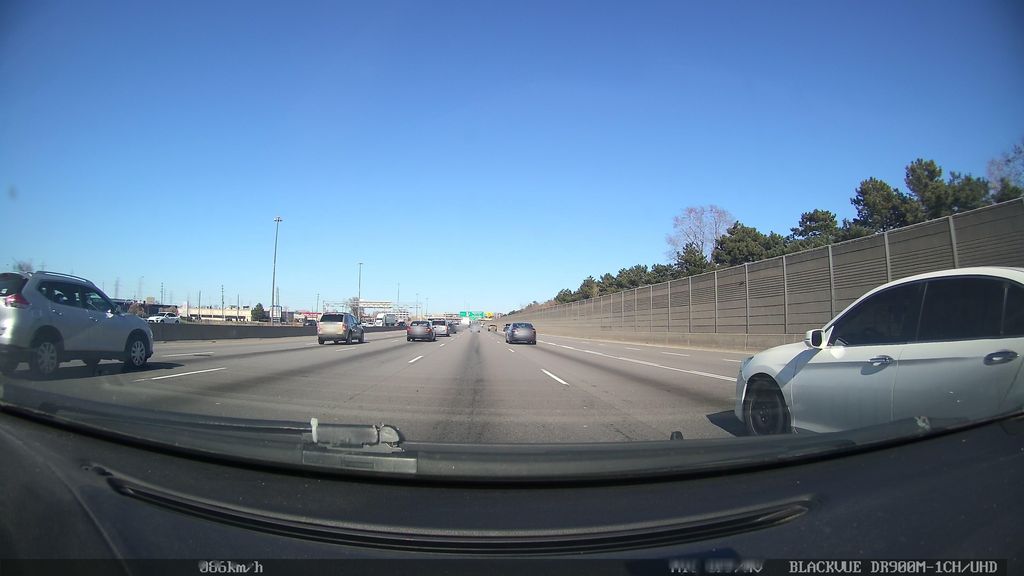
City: toronto